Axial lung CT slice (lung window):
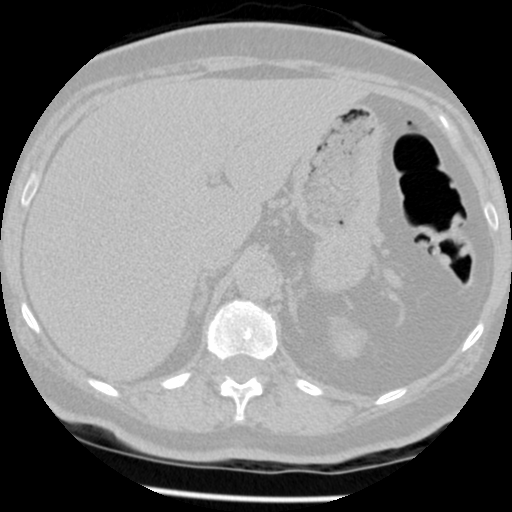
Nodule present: no